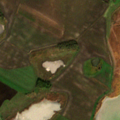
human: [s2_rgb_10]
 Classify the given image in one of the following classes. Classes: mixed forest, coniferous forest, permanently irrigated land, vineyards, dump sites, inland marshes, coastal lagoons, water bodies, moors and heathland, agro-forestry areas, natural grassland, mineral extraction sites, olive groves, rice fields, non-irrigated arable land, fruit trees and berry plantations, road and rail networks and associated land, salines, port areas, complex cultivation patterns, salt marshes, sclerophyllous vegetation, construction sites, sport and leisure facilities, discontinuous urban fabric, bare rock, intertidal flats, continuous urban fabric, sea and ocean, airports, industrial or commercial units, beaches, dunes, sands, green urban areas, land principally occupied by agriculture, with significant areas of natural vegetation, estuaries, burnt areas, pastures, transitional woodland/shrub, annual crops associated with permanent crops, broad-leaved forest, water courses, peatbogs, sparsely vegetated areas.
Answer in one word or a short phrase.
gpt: non-irrigated arable land, inland marshes, water bodies